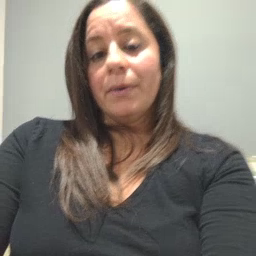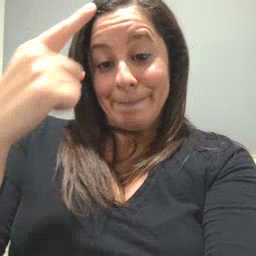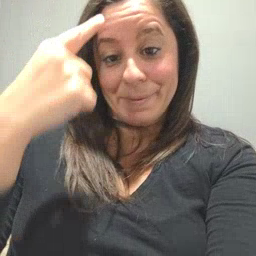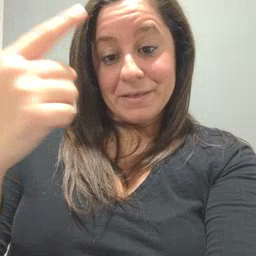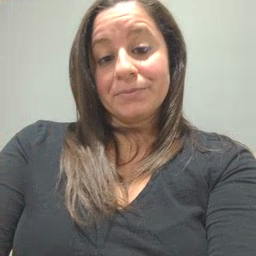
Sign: penny